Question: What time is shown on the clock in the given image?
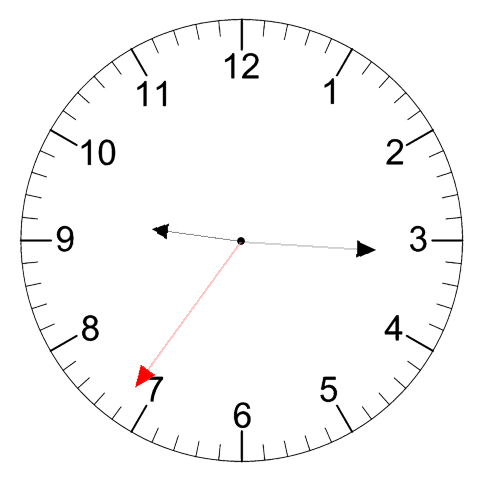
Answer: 09:15:36